Question: I'm using the Raleway font provided by Google's Web Fonts and I have found that on my Windows 7 machine (tested with IE9, Firefox, Chrome, Safari) that addtional padding appears to be added to the top of text. When I check it out on my Mac (tested with Firefox, Chrome, Safari) it's fine. If I pick a different font from Google's Web Fonts, it's fine (at least with the ones I checked out). Has anyone else ever come across this and know of a way I can fix it?
HTML
'''
<!DOCTYPE html>
<html lang="en">
<head>
<meta charset="utf-8" />
<title><?php bloginfo('name'); ?> - <?php bloginfo('description'); ?></title>
<link href="<?php bloginfo('stylesheet_url'); ?>" rel="stylesheet" type="text/css" />
<link href="http://fonts.googleapis.com/css?family=Raleway:100&v1" rel="stylesheet" type="text/css">
<script src="https://ajax.googleapis.com/ajax/libs/jquery/1.6.1/jquery.min.js" type="text/javascript"></script>
</head>
<body>
<p class="test">
Hello World
</p>
</body>
</html>
'''
CSS
'''
body,div,dl,dt,dd,ul,ol,li,h1,h2,h3,h4,h5,h6,pre,code,form,fieldset,legend,input,textarea,p,blockquote,th,td{margin:0;padding:0;}table{border-collapse:collapse;border-spacing:0;}fieldset,img{border:0;}address,caption,cite,code,dfn,em,strong,th,var{font-style:normal;font-weight:normal;}li{list-style:none;}caption,th{text-align:left;}h1,h2,h3,h4,h5,h6{font-size:100%;font-weight:normal;}q:before,q:after{content:'';}abbr,acronym{border:0;font-variant:normal;}sup{vertical-align:text-top;}sub{vertical-align:text-bottom;}input,textarea,select{font-family:inherit;font-size:inherit;font-weight:inherit;}input,textarea,select{*font-size:100%;}legend{color:#000;}
body {
font-size: 62.5%;
}
.test {
font-family: 'Raleway', sans-serif;
font-size: 4em;
text-transform: lowercase;
font-weight: normal;
font-style: normal;
background: rgb(0,0,0);
background: rgba(0,0,0,0.5);
color: #fff;
}
'''

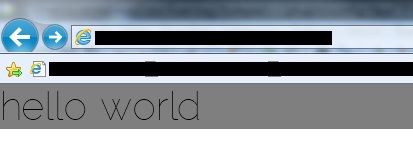
Answer: Jarads solution of adding a line height of 0.8 and bottom padding of 8px resolved the issue in IE9 but did not resolve the issue in every other browser. Therefore I create an IE only CSS with Jarads solution and everything is OK now.